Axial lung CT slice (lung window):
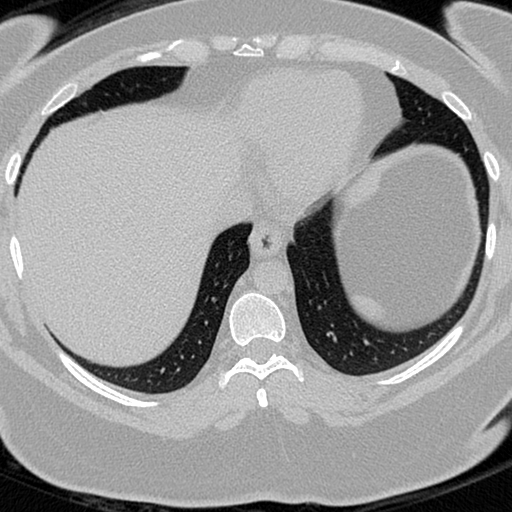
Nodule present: no